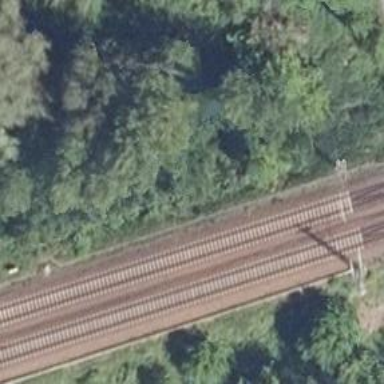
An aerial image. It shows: Railway with electrified contact lines.